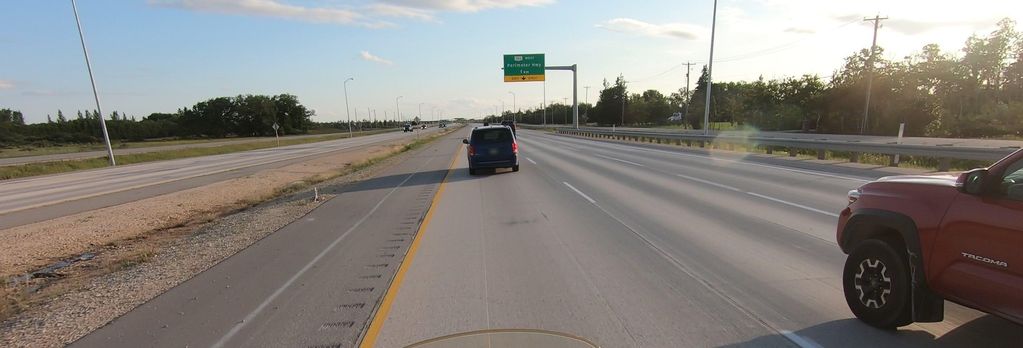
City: winnipeg